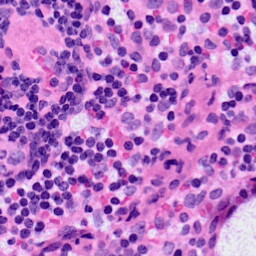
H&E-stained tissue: LymphNode